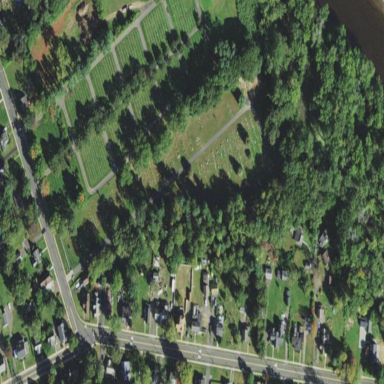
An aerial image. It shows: Cemetery.